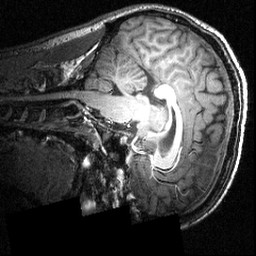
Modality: T1w
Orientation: sagittal
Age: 21
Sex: male
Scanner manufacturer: siemens
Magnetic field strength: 3.951 T
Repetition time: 1.5 s
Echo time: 0.00335 s